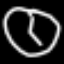
Label: clock